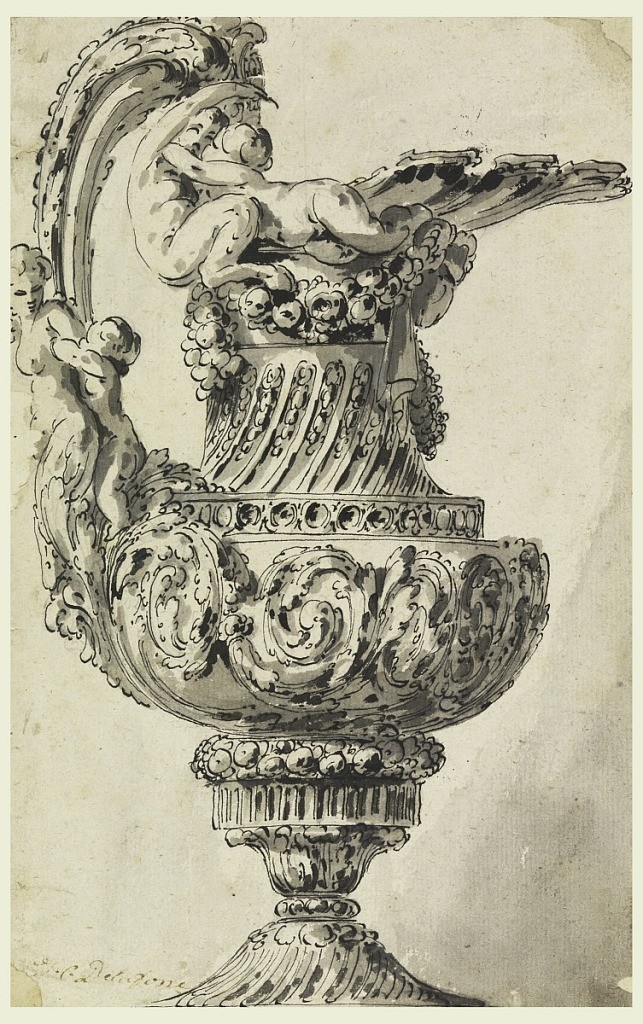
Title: Design for a Decorative Ewer
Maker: Jean-Charles Delafosse, French, 1734 – 1789
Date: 1765
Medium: Pen and black ink, brush and gray wash on paper
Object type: Drawing
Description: The image of the ewer takes up the entire sheet.  The ewer's decoration includes a half figure of a woman and a child positioned on the lower part of the handle, left, and a satyr and a woman on the rim.  Its entire surface is covered with floral and vegetal motifs.